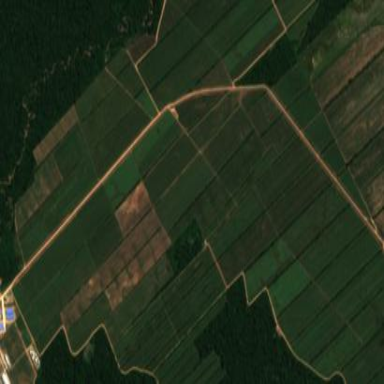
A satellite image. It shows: Farmland with sugarcane crops producing sugar cane.